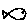
Label: fish